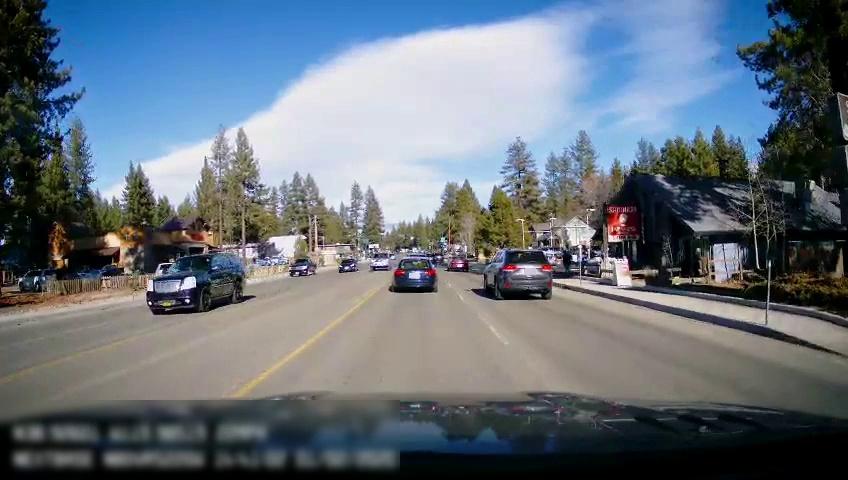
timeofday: Day
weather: Sunny
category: Drivable Space
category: Vehicles | Car
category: Vehicles | Truck
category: Vehicles | SUV
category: Vehicles | Truck
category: Vehicles | SUV
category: Vehicles | Car
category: Vehicles | SUV
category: Vehicles | SUV
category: Vehicles | Car
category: Vehicles | SUV
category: Vehicles | Truck
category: Lanes | Opposite Lane
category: Lanes | Current Lane
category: Lanes | Current Lane
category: Lanes | Opposite Lane